Question: '''
<canvas id="c" style="border: solid 1px black; width: 300px; height: 300px;"></canvas>
<script type="text/javascript">
var canvas = document.getElementById("c"),
ctx = canvas.getContext("2d");
ctx.fillRect(0, 0, 50, 50);
</script>
'''
Result in :

fiddle: <URL>
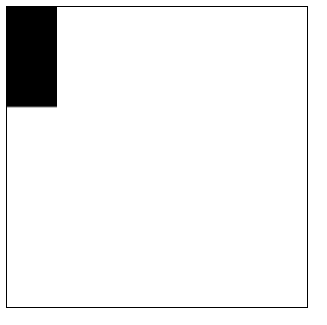
Answer: The problem is the style attribute of the canvas.
Setting the size of the canvas using the style attribute will result in scaling issues.
This happens cause the canvas element has a default size. If you set the size using css it differs from that size => scaling issues. You can alert(canvas.height) and you will see that it has a value, even if you dont set one.
If you change to the following it will work:
'''
<canvas id="c" width="100" height="100" style="border: solid 1px black;"></canvas>
<script type="text/javascript">
var canvas = document.getElementById("c"),
ctx = canvas.getContext("2d");
ctx.fillRect(0, 0, 50, 50);
</script>
'''